五年级 · 立体几何学
五棵松体育中心是国内首个在一块比赛场地同时举办篮球、冰球两种职业体育赛事的场馆。按超低能耗建筑标准设计建造的五棵松冰上运动中心在北京冬奥会期间将作为冰球训练馆使用, 其特殊设计的多彩外幕墙体系，让场馆得名“冰菱花”。五棵松体育中心的外形是一个长方体，占地面积 0.9 万平方米，能容纳 18000 人，其中地下 1 层、地上 6 层建筑高度 27.86 米。请问五棵松体育中心的体积是多少立方米?

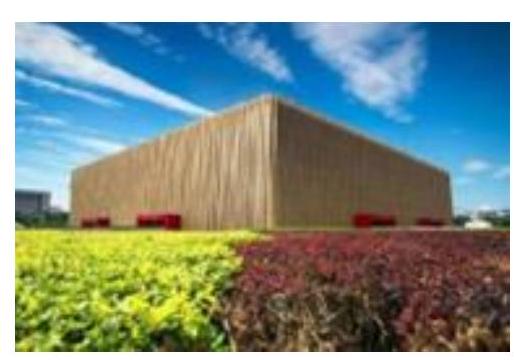
答案: 解250740 立方米

【分析】五棵松体育中心可以看作是一个长方体, 根据长方体的体积公式: $\mathrm{V}=\mathrm{Sh}$, 已知长方体的占地面积, 即长方体的底面积, 建筑高度 27.86 米, 把数据代入到公式中计算即可得解。

【详解】 0.9 万平方米 $=9000$ 平方米

$9000 \times 27.86=250740$ （立方米）

答：五棵松体育中心的体积是 250740 立方米。

【点睛】此题的解题关键是灵活运用长方体的体积公式求解。